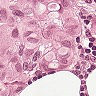
Metastatic tissue present: yes